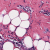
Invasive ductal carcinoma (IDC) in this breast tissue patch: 0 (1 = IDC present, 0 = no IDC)